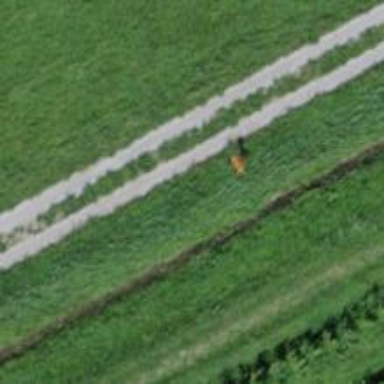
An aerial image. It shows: Pole supporting roof covering pipeline marker.